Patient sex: F
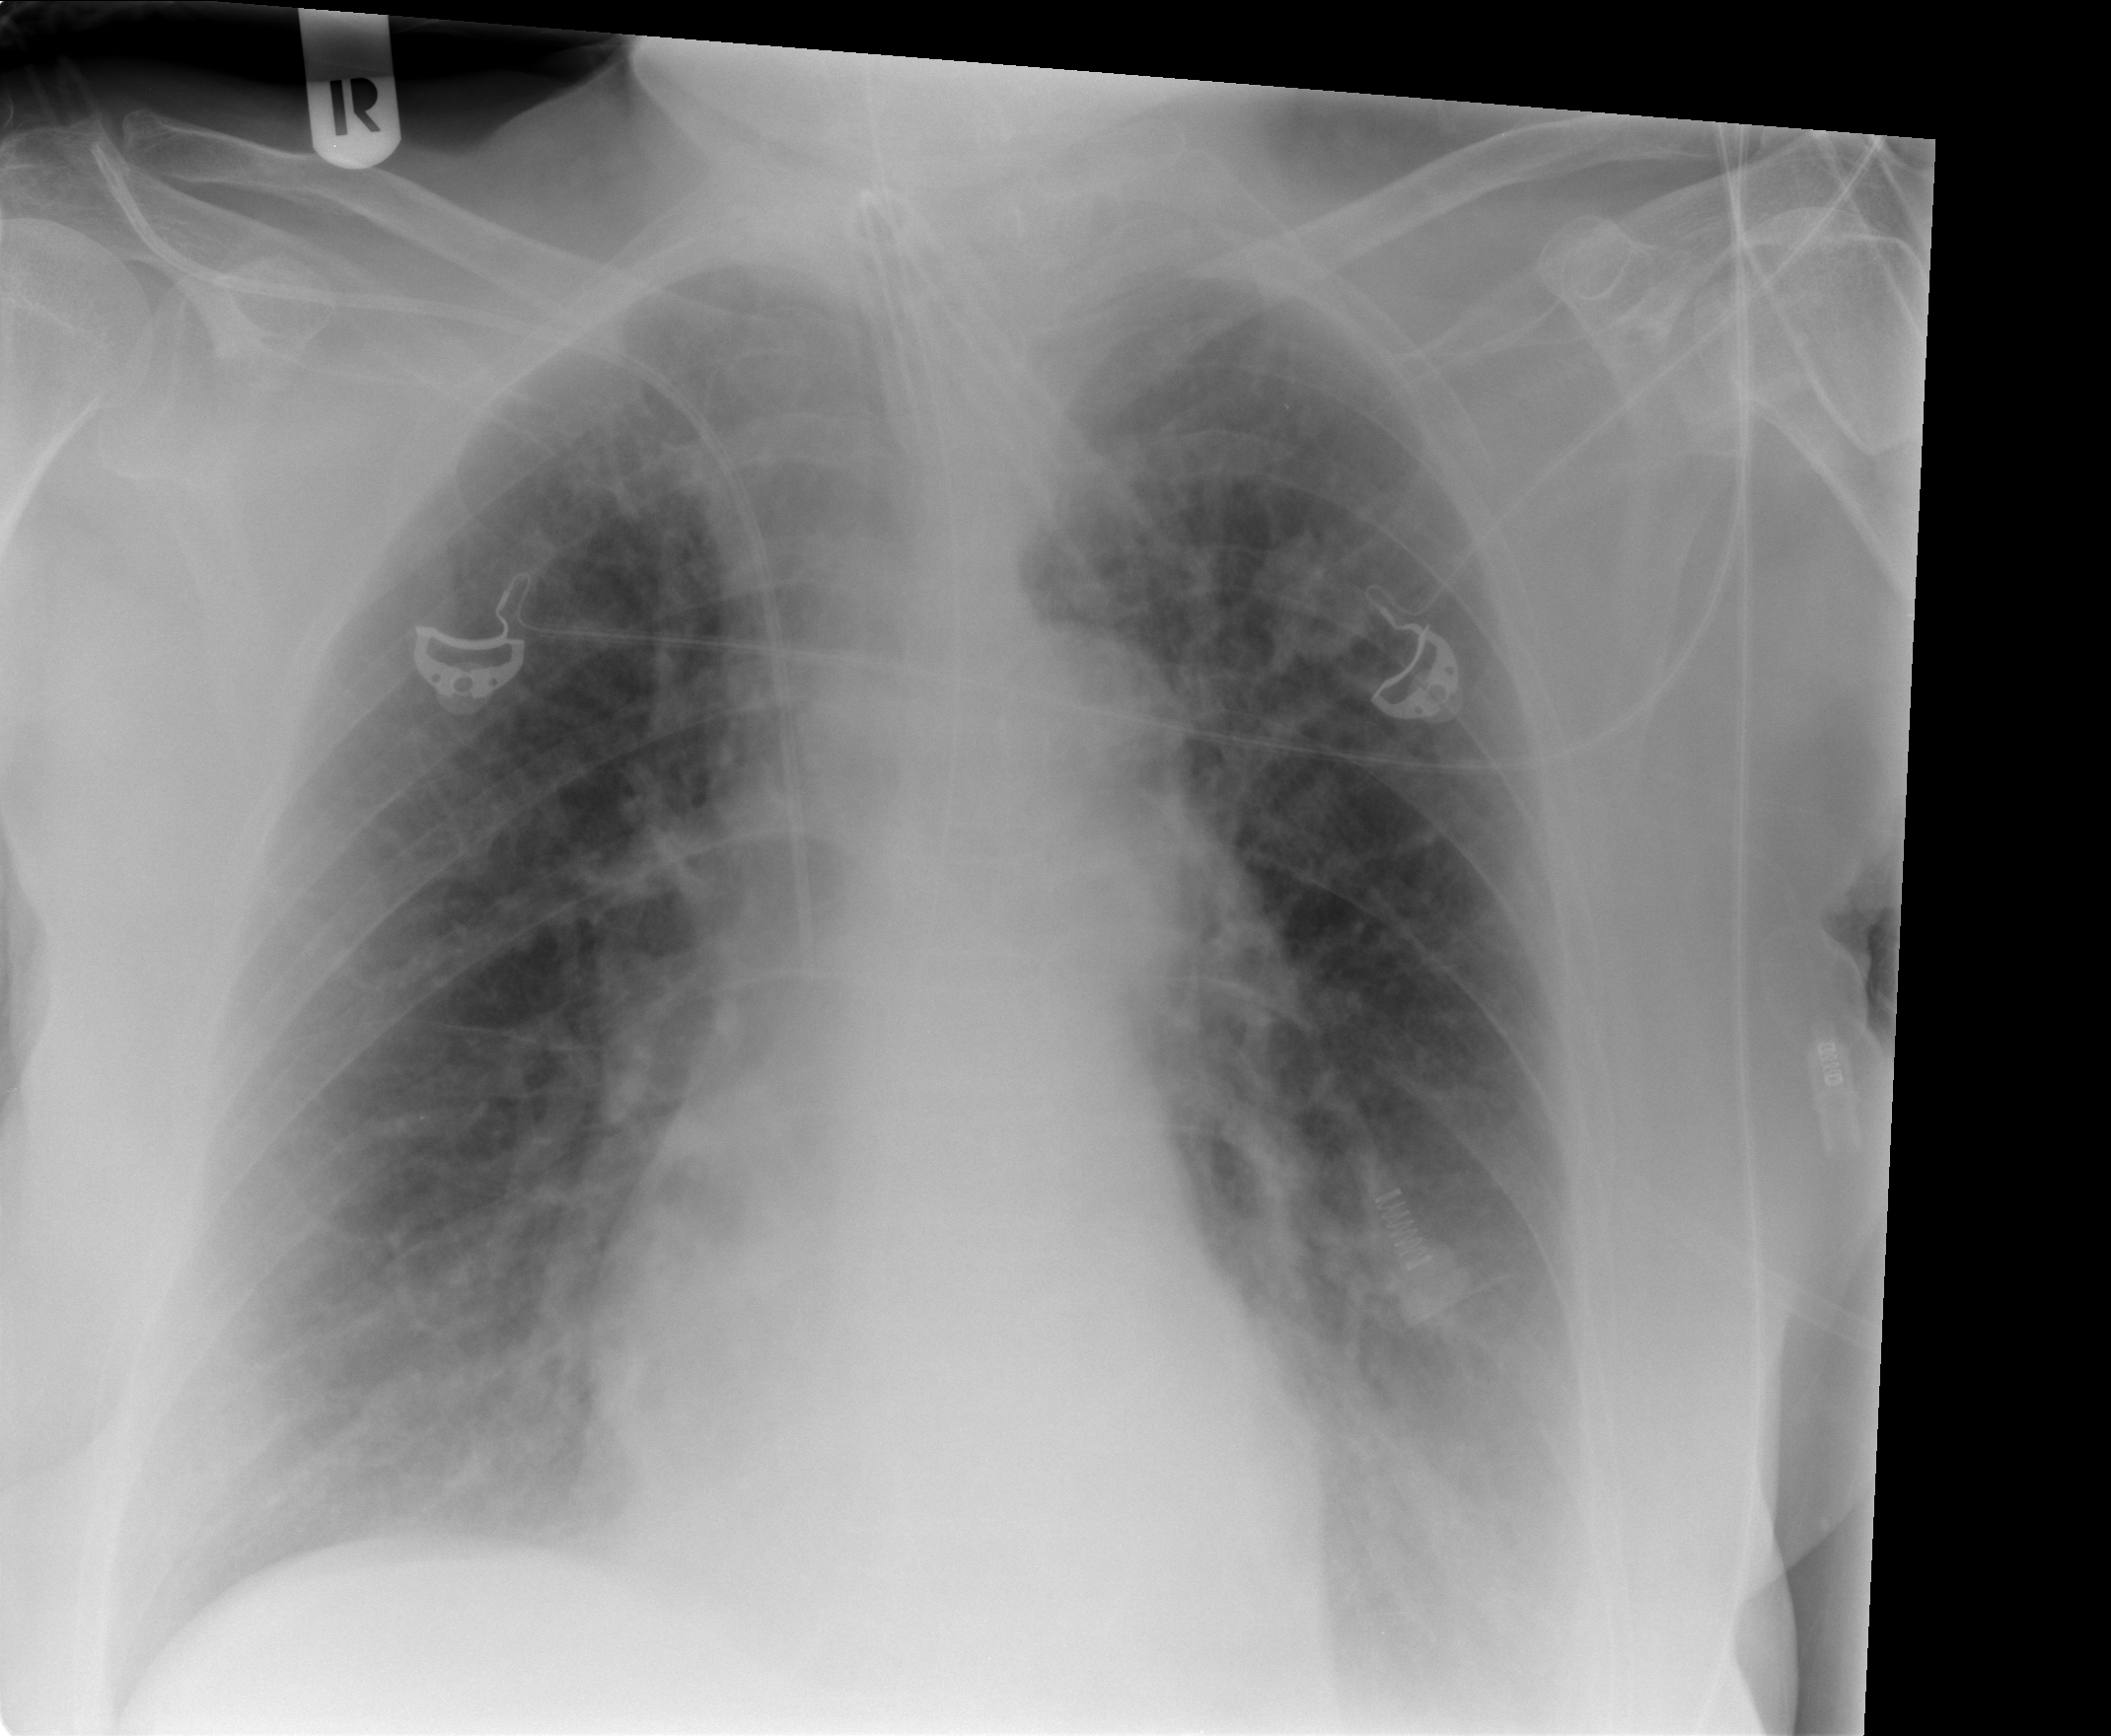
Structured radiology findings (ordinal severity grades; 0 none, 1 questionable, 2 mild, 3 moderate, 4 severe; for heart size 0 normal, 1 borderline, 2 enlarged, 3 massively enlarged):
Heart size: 0
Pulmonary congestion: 0
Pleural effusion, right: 0
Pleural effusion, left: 1
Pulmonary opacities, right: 0
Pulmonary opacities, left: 0
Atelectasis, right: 1
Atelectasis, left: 2